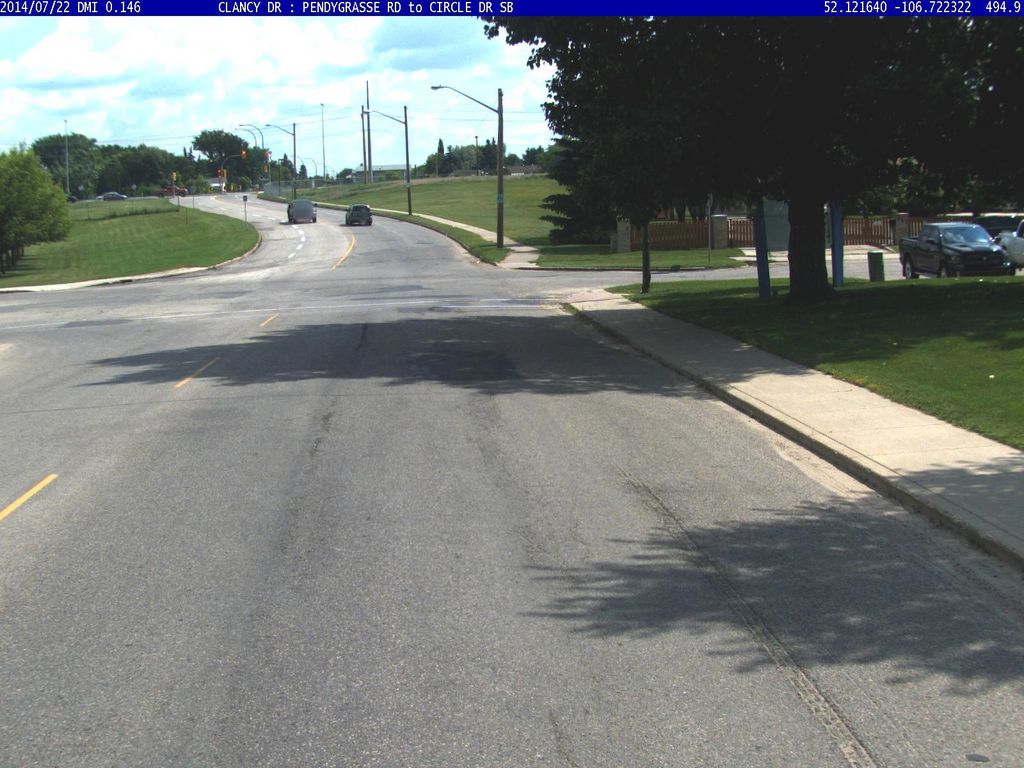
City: saskatoon